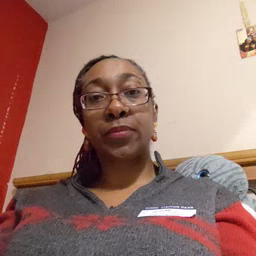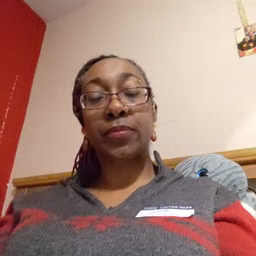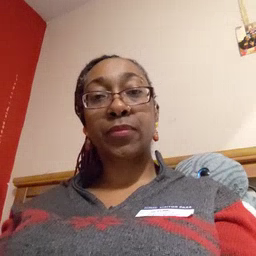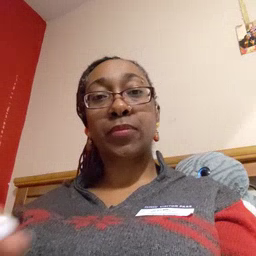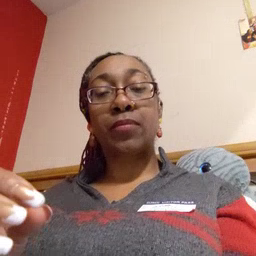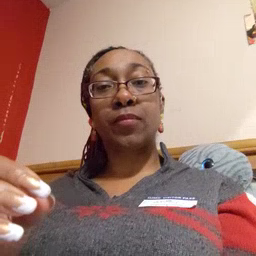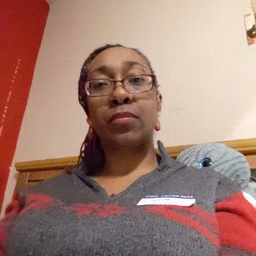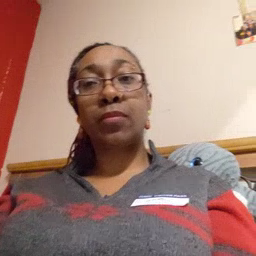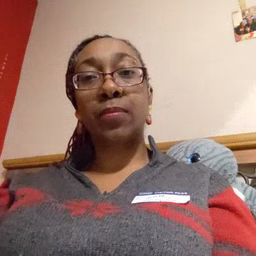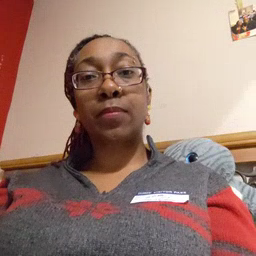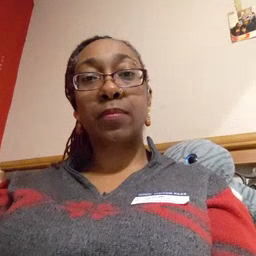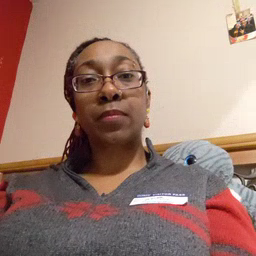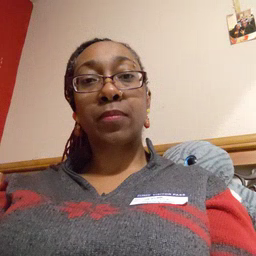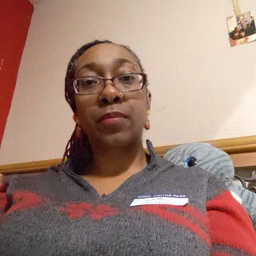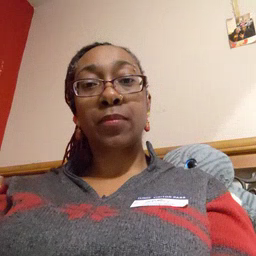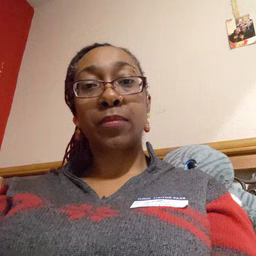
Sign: goose